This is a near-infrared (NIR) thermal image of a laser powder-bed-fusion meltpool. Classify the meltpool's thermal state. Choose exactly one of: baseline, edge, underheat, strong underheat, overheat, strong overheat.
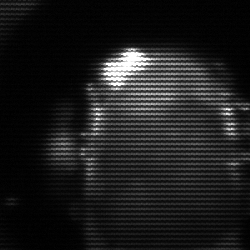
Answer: baseline